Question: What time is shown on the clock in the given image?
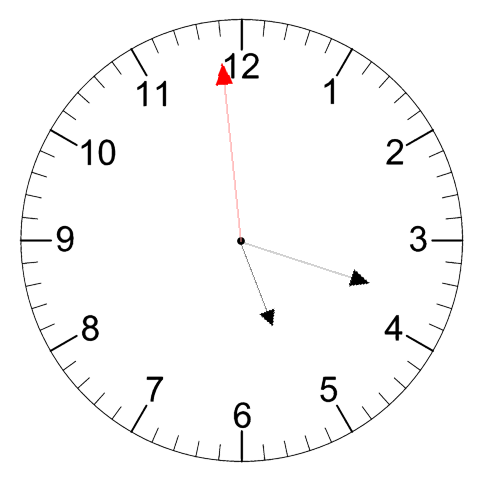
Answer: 05:17:59